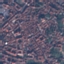
Land use / land cover class: Residential